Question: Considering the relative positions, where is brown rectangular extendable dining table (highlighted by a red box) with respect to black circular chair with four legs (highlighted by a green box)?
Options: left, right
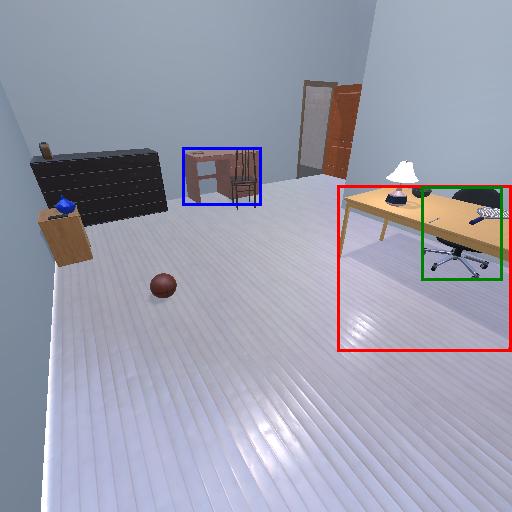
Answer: left